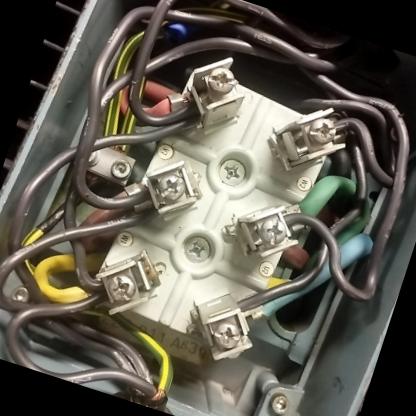
Klasa: inne